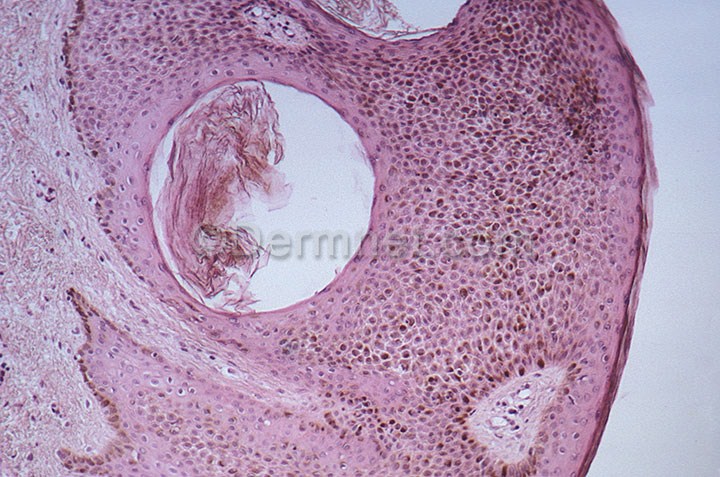
Disease: Seborrheic Keratoses and other Benign Tumors